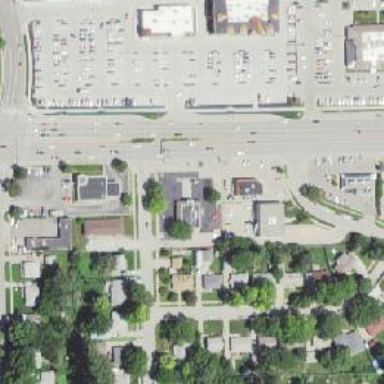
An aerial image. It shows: Residential road.